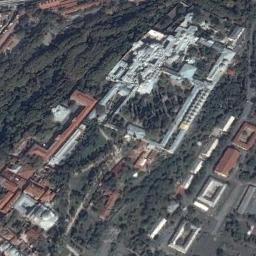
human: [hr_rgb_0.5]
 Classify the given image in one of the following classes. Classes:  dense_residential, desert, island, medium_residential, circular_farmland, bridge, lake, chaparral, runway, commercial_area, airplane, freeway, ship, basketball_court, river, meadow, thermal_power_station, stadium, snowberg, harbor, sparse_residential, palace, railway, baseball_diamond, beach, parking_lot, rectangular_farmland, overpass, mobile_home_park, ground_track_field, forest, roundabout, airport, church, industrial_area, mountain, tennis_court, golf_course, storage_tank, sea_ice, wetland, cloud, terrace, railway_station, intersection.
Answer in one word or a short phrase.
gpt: palace